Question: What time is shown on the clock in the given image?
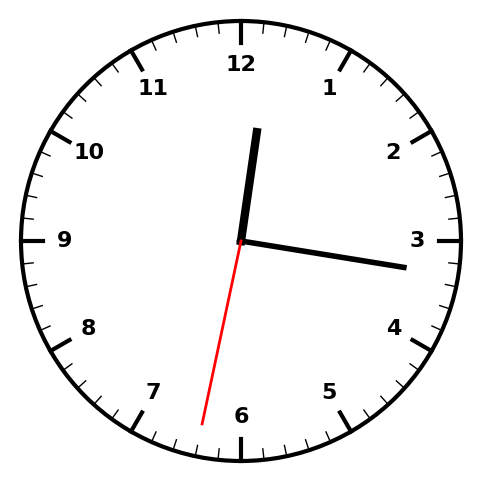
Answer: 12:16:32